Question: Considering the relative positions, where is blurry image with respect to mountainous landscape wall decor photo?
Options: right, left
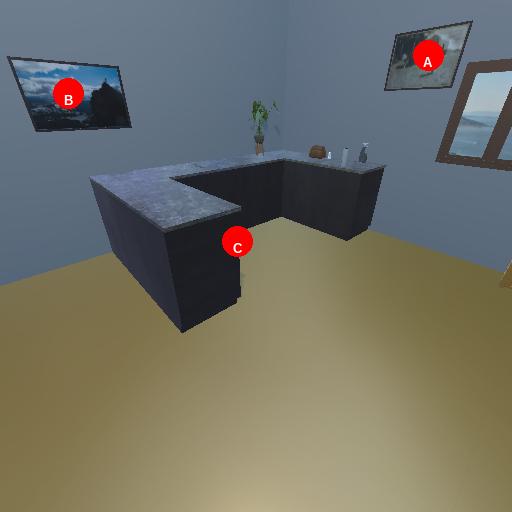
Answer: right